Interaction volume radius: 10 \u00c5
Interaction volume height: 40 \u00c5
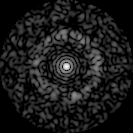
Disorder parameter: 0.8371